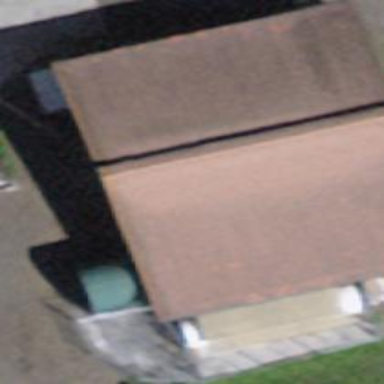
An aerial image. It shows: Building with gabled roof oriented across.